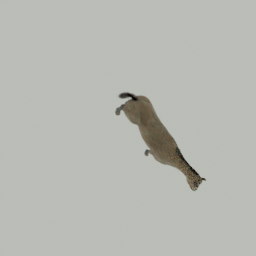
Label: animals